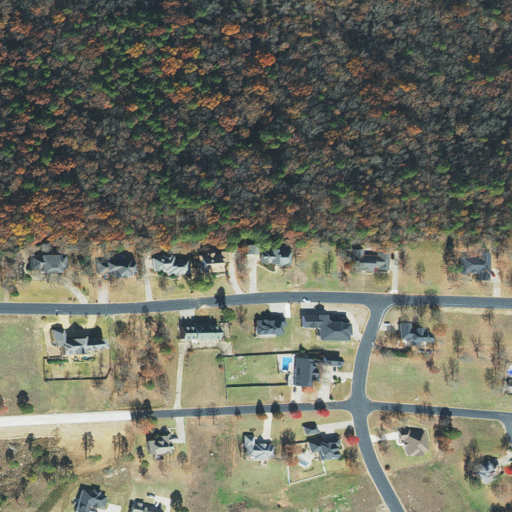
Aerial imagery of mountain in Arkansas named Pleasant View Mountain containing evergreen forest, mixed forest, open development, low intensity development, deciduous forest, pasture, medium intensity development, and barren land